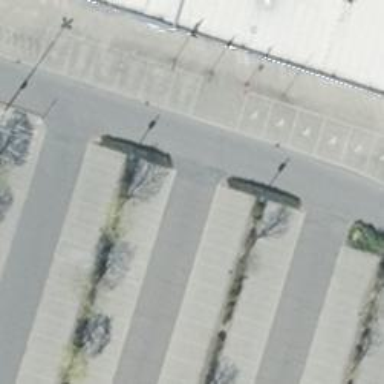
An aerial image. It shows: Paved parking aisle used as service road.